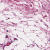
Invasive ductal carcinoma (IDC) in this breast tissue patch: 0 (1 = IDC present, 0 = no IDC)